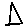
Label: triangle